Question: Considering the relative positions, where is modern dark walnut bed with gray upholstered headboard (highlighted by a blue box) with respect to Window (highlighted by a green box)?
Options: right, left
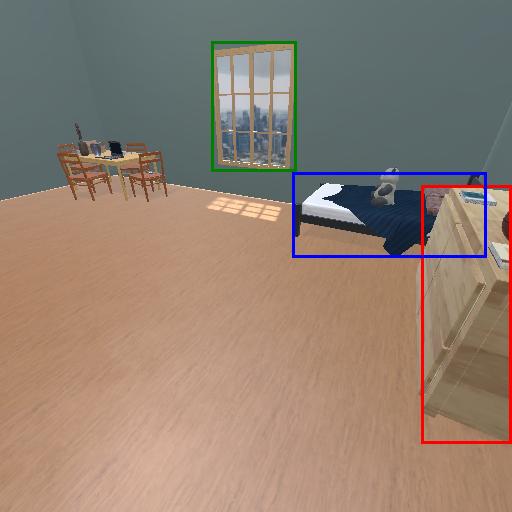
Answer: right